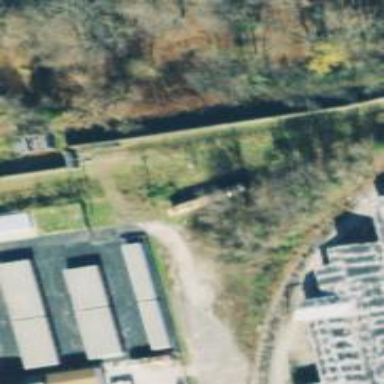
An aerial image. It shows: Abandoned railway.